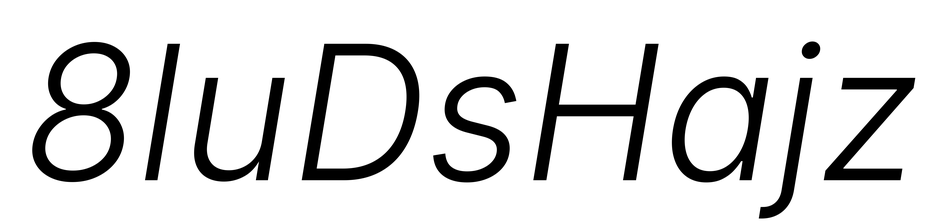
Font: Inter-Italic_Light_Italic